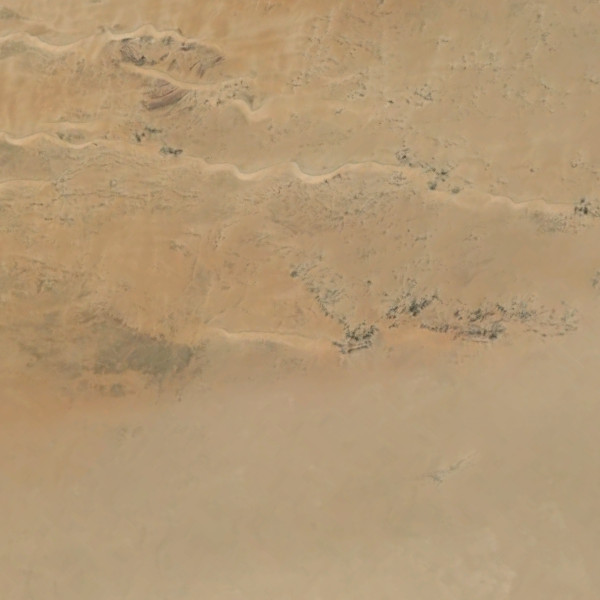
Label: Desert